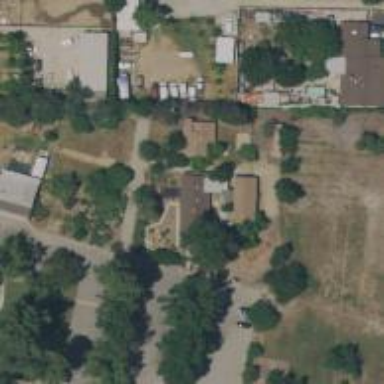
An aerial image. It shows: Kindergarten.